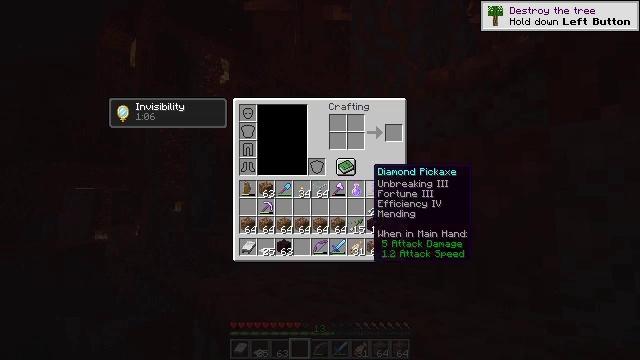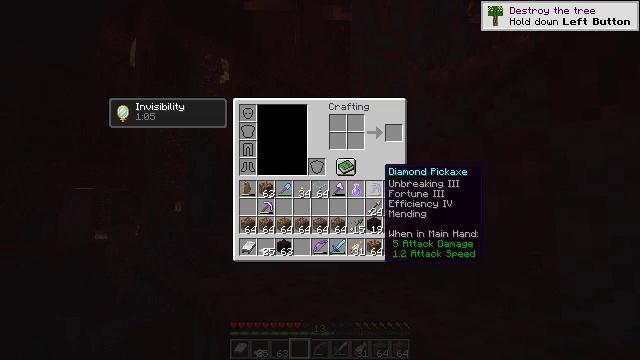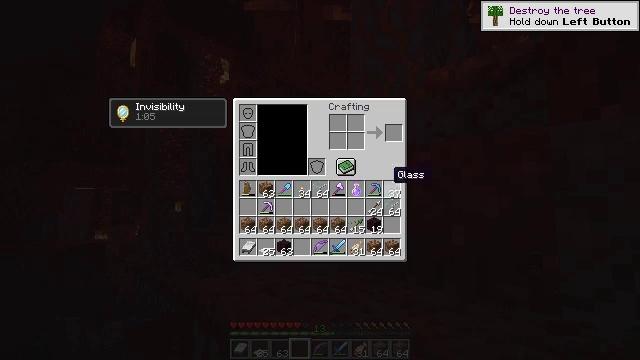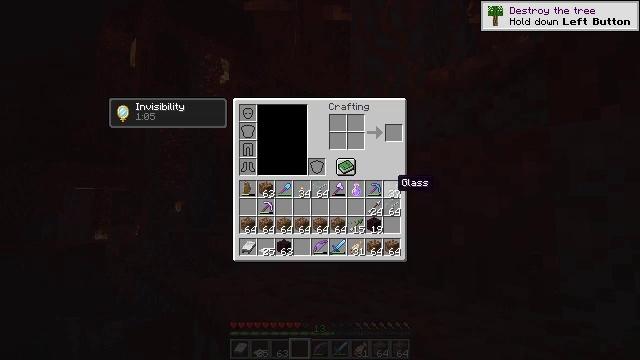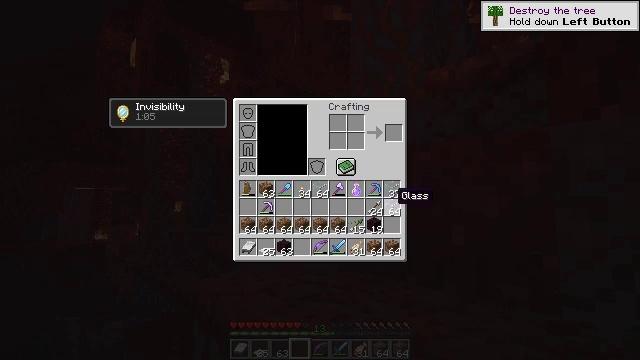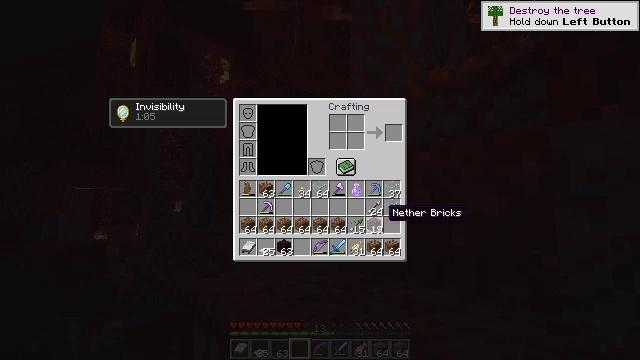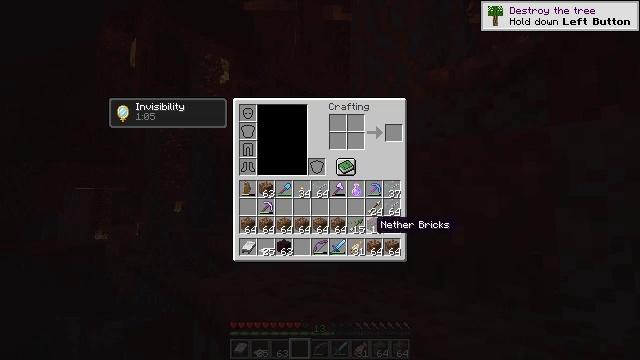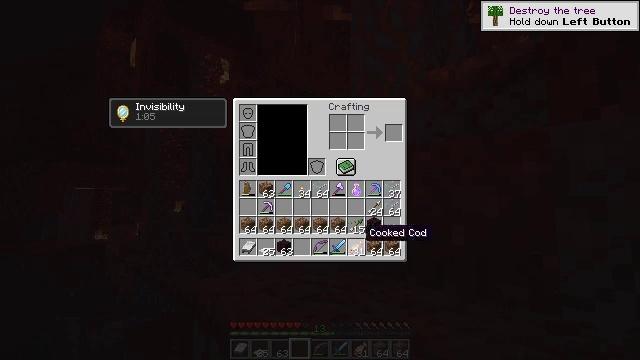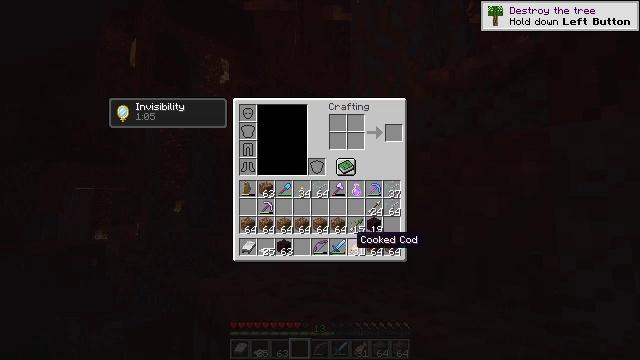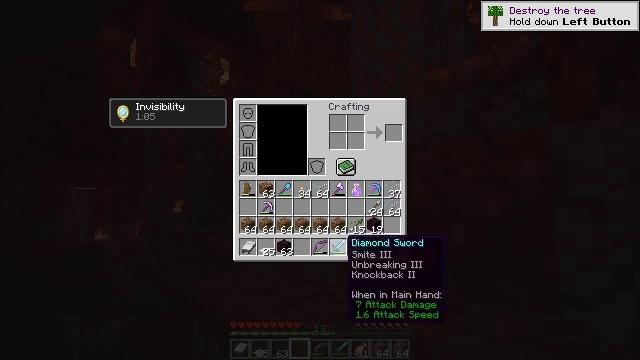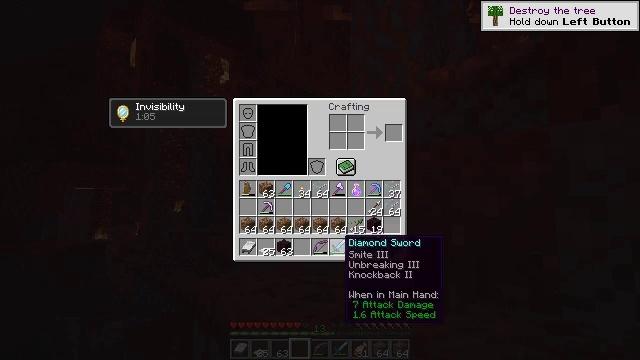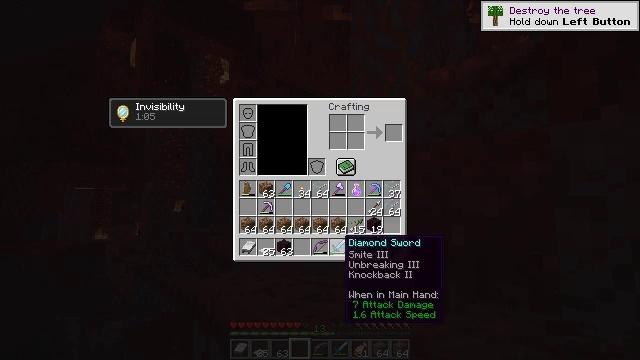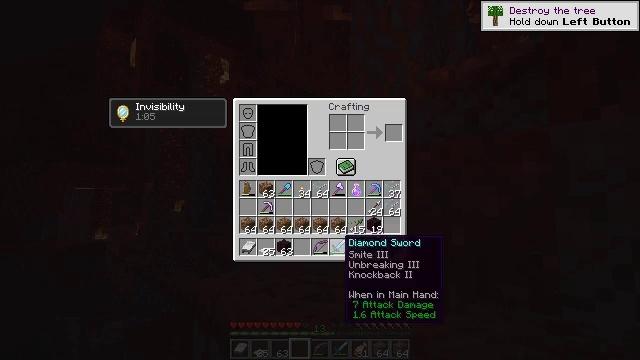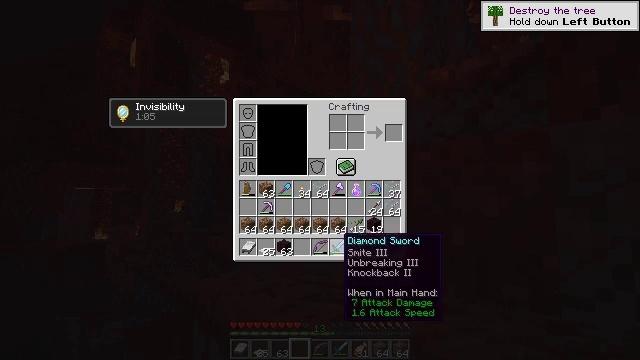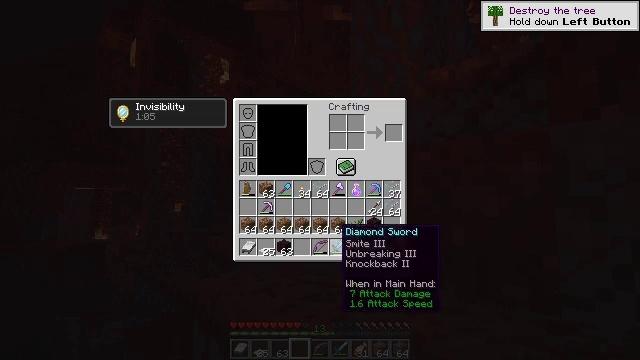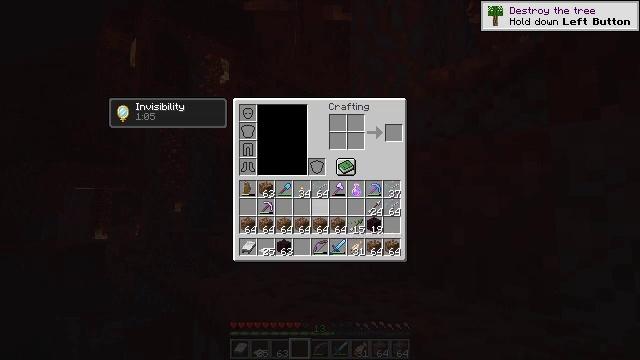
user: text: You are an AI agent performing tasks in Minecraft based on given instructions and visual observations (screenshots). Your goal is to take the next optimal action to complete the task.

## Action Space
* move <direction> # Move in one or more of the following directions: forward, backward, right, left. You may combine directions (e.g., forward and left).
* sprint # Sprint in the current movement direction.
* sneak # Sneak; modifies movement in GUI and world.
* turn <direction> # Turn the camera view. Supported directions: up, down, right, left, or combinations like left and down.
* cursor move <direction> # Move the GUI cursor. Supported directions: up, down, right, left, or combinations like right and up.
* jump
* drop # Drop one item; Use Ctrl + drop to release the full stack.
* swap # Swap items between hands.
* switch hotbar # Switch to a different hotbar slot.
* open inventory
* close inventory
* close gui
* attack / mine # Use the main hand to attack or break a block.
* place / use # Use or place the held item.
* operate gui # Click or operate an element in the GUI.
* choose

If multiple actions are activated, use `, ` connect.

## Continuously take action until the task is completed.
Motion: motion action
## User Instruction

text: Break the crimson stem to collect it.
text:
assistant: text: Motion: cursor move right
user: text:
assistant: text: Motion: cursor move right
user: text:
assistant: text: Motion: sneak, cursor move down
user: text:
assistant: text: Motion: sneak, cursor move down
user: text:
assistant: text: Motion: sneak, cursor move left and down
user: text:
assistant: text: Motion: sneak, cursor move left and down
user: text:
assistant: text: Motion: sneak, cursor move left and down
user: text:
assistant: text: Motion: sneak, cursor move left
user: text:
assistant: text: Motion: sneak, cursor move left
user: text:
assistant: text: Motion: sneak
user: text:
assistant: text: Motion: sneak
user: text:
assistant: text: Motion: sneak
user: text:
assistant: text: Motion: sneak
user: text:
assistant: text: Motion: sneak, cursor move up
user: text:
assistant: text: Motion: sneak, cursor move left and up
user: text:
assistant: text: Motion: sneak, cursor move up
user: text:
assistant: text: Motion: sneak, cursor move right and up
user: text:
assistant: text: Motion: sneak
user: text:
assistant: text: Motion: sneak
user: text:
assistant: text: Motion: sneak
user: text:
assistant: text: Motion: sneak
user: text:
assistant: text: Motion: sneak
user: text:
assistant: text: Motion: sneak
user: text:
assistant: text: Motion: sneak
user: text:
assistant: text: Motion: sneak, choose
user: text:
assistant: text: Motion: sneak, choose
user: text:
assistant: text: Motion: sneak, choose
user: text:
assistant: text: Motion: sneak
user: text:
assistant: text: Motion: sneak, close inventory
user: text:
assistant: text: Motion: close inventory